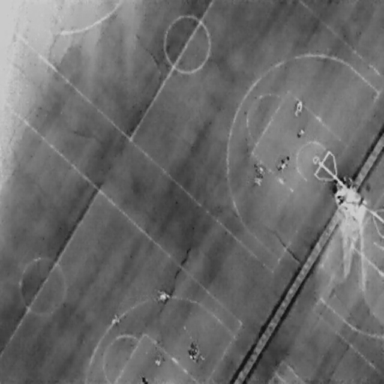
There are seven People in the infrared image.